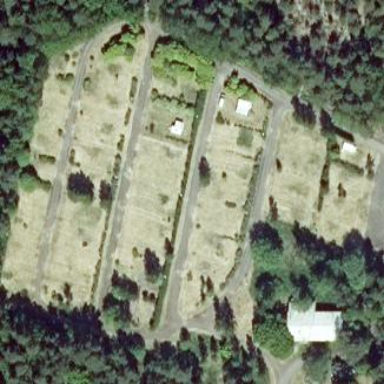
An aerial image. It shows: Caravan site for tourism.